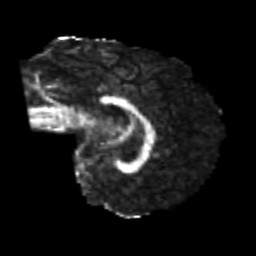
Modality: FA
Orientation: sagittal
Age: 23
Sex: female
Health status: healthy
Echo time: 0.074 s